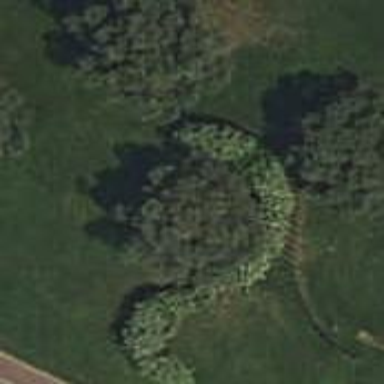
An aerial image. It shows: Evergreen broadleaved tree.